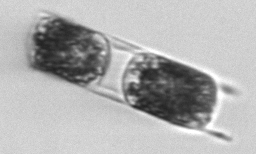
Label: Hemiaulus